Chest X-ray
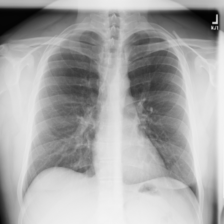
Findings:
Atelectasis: negative
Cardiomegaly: negative
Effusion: negative
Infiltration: negative
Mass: negative
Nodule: negative
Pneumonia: negative
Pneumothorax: negative
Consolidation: negative
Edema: negative
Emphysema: negative
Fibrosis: negative
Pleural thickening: negative
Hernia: negative